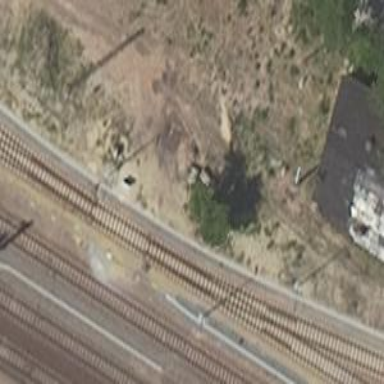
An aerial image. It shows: Railway switch.